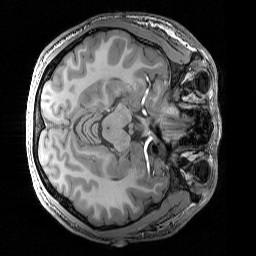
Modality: T1w
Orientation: axial
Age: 19
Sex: male
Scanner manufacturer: siemens
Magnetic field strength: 3 T
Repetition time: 2.3 s
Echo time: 0.00344 s